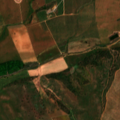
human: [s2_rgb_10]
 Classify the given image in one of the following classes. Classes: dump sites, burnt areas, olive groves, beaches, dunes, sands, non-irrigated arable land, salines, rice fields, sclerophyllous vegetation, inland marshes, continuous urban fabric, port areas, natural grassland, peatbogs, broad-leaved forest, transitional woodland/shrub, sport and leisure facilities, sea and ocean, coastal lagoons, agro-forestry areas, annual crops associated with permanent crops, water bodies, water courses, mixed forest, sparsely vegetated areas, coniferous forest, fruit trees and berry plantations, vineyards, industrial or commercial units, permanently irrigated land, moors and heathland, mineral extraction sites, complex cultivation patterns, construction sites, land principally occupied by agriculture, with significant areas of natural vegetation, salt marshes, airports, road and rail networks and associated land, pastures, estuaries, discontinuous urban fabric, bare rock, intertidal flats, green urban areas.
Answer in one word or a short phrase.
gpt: continuous urban fabric